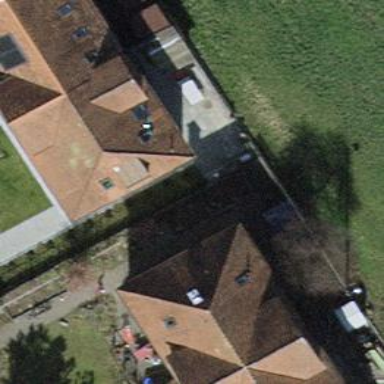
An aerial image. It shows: Apartments building with tiled roof.